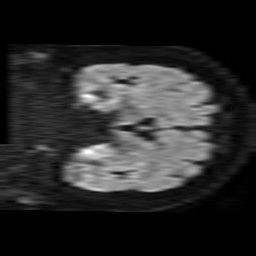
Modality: TRACE
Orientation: coronal
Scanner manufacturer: philips
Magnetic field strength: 1.5 T
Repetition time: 3.741 s
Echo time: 0.07039 s